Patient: sex F, age 52
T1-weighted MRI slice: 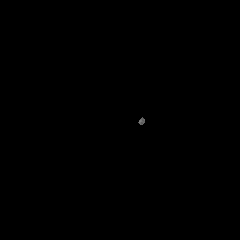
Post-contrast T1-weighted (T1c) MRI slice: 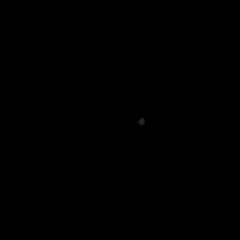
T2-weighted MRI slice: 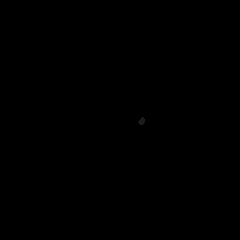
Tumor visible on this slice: no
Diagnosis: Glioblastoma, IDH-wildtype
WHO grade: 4